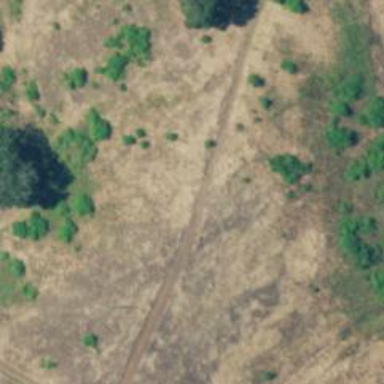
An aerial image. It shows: Track with grade5 tracktype.